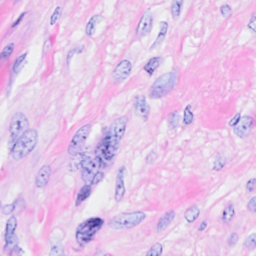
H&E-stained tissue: Breast